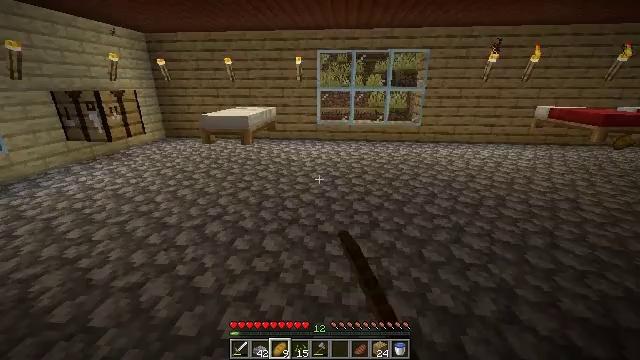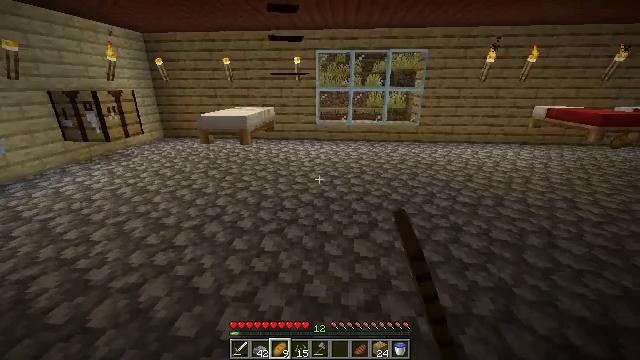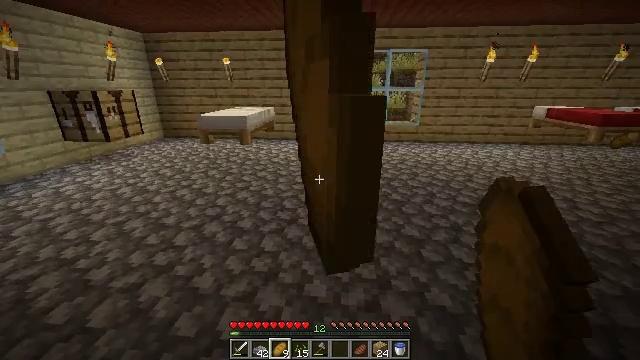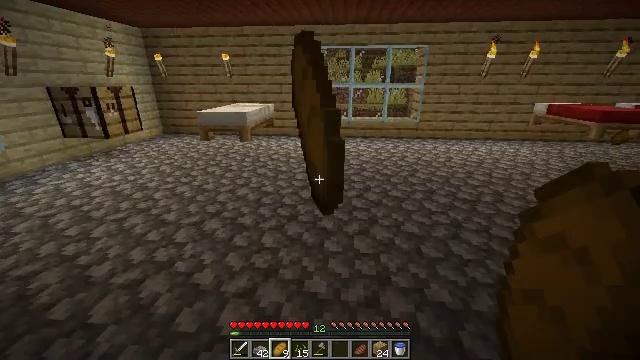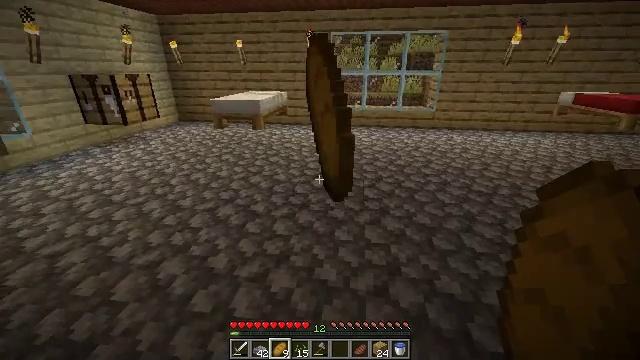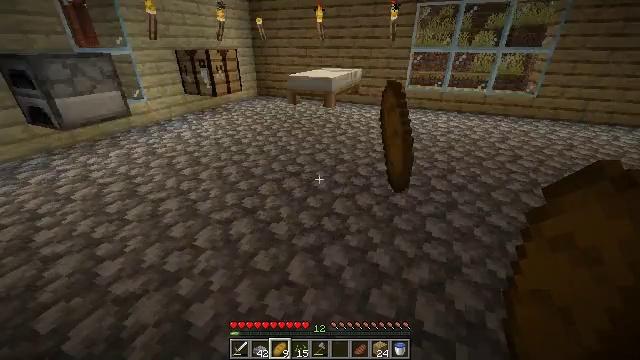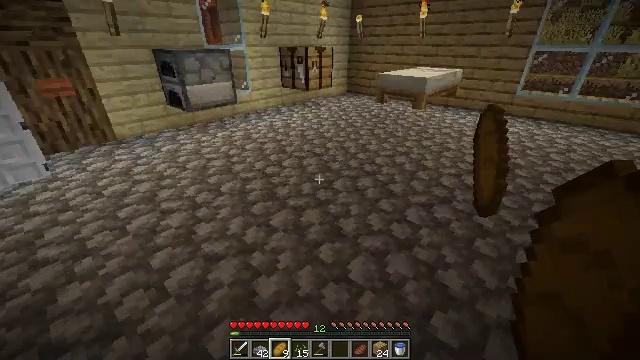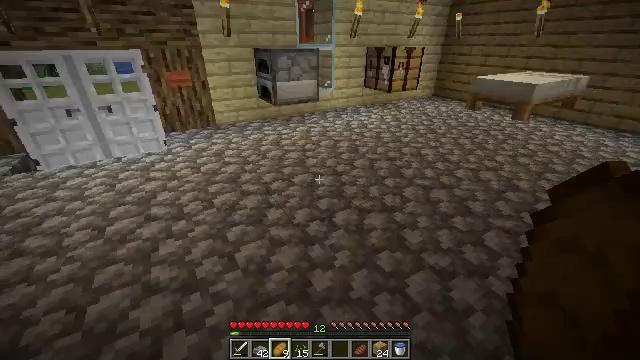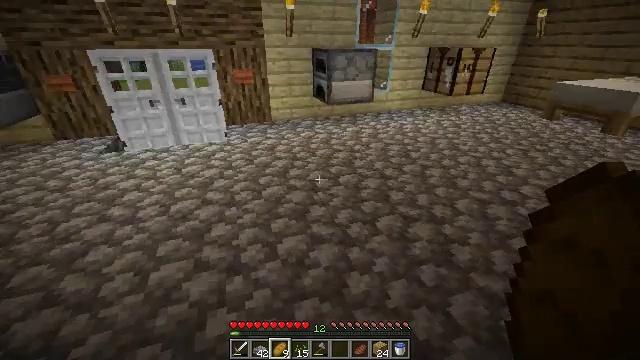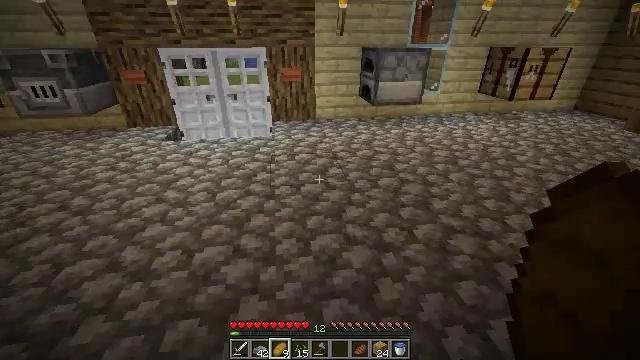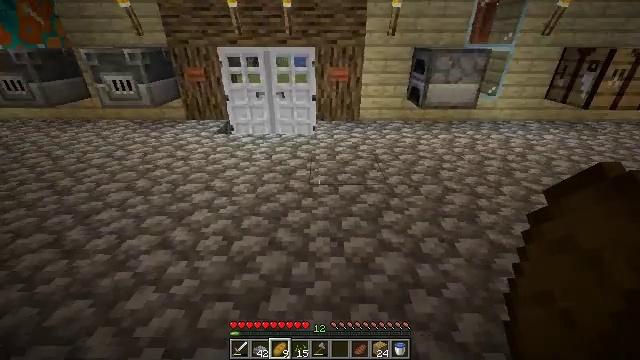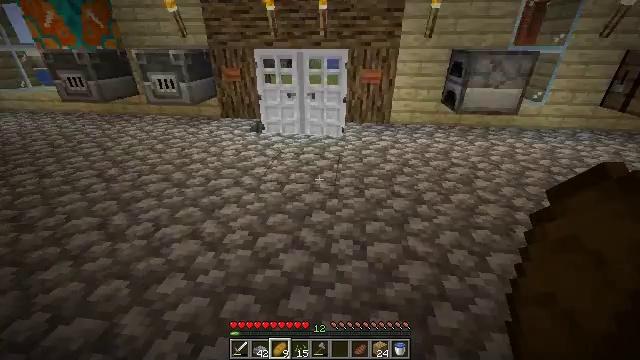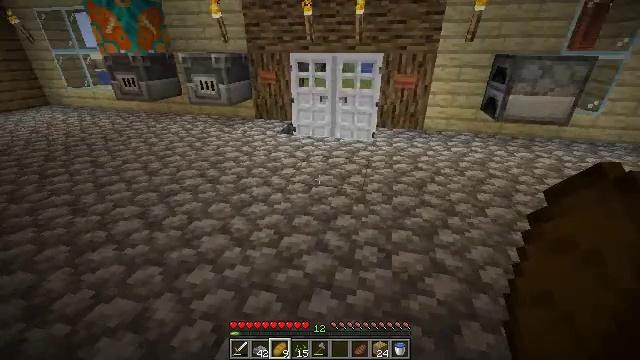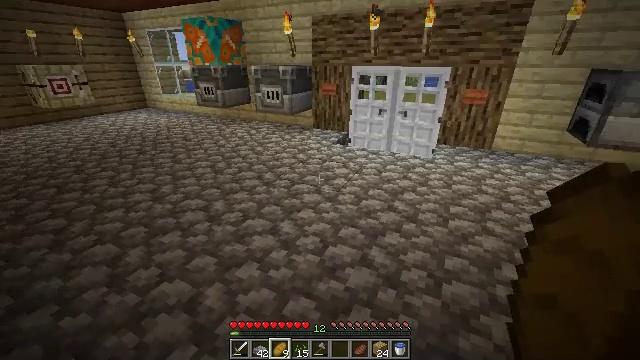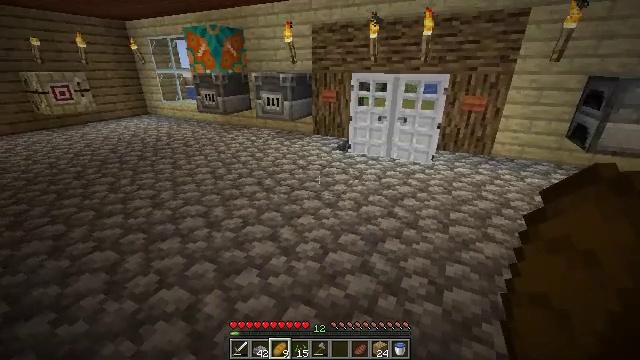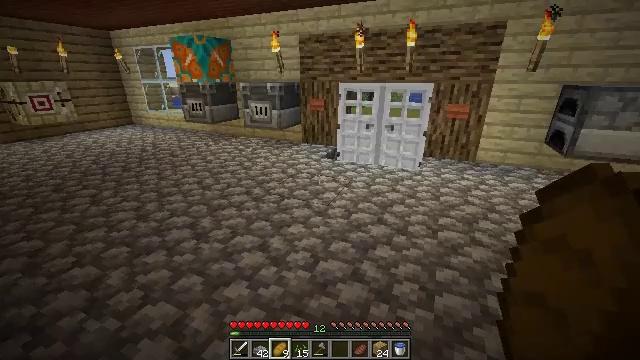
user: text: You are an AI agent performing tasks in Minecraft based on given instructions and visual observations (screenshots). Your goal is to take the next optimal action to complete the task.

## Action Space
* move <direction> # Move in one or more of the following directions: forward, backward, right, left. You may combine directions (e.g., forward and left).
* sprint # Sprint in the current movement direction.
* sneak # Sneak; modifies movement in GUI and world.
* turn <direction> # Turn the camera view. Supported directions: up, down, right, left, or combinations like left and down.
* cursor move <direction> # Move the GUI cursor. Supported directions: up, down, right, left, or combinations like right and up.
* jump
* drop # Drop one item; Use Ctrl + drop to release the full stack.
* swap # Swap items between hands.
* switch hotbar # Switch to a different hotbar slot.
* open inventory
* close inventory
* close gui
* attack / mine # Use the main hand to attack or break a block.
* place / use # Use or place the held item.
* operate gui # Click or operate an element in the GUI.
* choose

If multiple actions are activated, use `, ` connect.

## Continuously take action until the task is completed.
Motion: motion action
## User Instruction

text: Remove the cobblestone slab with a tool.
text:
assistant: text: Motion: no_op
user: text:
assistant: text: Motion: no_op
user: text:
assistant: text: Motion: no_op
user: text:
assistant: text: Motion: turn left and down
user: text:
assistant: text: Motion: turn left and down
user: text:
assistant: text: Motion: turn left
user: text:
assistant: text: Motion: turn left
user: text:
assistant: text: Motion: turn left
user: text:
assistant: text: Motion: turn left
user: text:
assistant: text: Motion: turn left
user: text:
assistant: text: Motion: turn left
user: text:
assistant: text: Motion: turn left
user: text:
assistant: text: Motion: turn left and up
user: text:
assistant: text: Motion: turn up
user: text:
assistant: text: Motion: turn right and up
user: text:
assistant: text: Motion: no_op
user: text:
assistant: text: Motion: no_op
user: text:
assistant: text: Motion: no_op
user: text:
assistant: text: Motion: no_op
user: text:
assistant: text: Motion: turn right
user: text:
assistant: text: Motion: turn left
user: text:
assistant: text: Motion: turn left
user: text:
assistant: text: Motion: turn left
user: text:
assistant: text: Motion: turn left
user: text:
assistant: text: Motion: move forward, turn left
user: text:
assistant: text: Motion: move forward, turn left
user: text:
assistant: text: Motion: move forward, turn left
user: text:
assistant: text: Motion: move forward, turn left
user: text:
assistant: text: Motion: move forward, turn left
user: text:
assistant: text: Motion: move forward, turn left